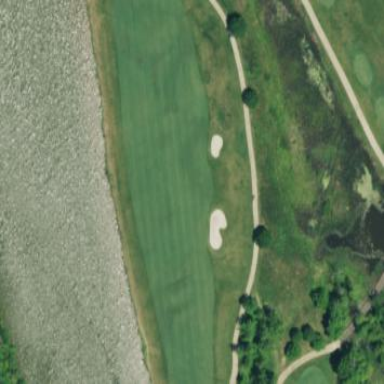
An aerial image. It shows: Well-maintained grassy area designated as golf fairway. It is part of golf sport facility.